Question: This is the screenshot of the problem I'm having:

I downloaded MinGW and still my simple code is not working, I really have no idea what to do.
I already added path of MinGw, and I also deleted path and added it again, but it does not work.
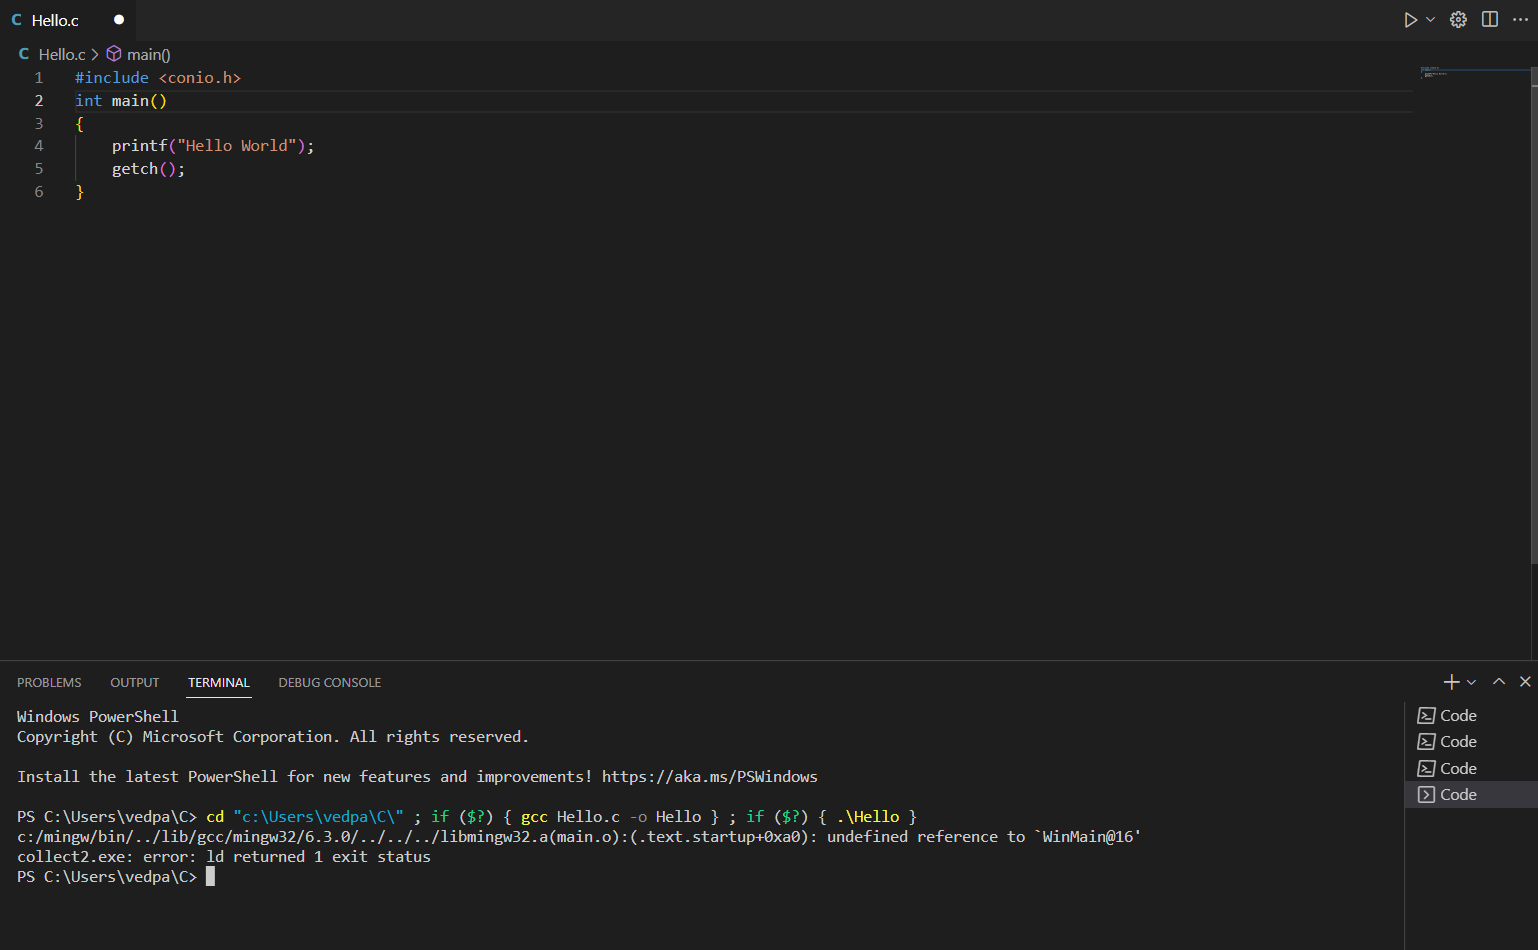
Answer: As you can see in the Problems section you are missing an identifier. In C, functions must have an identifier (a name) after the return type.
Line 2 should be:
'''
int main()
'''
If you want to learn more visit <URL>